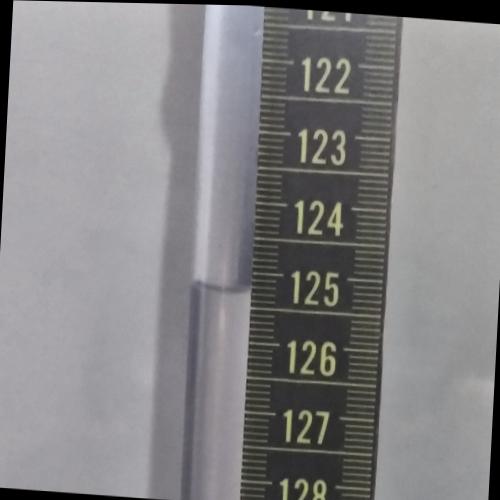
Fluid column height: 125.3 cm